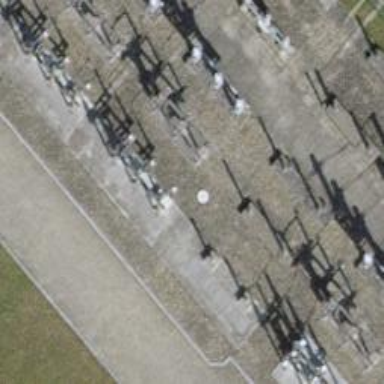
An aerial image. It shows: Insulator used in power systems.